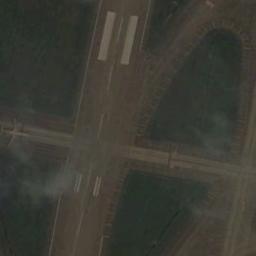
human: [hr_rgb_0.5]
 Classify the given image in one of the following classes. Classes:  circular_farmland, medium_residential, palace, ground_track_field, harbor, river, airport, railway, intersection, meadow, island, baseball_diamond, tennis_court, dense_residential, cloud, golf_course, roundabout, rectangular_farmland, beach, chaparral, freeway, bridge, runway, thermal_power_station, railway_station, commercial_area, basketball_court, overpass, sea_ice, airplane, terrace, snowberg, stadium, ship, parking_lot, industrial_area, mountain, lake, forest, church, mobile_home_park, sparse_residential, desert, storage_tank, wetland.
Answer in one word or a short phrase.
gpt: runway